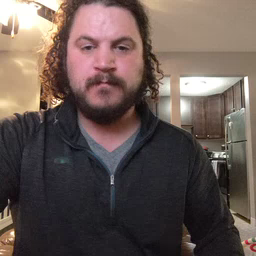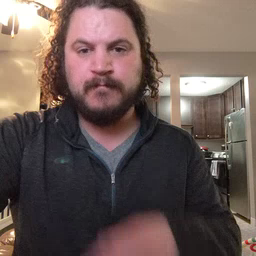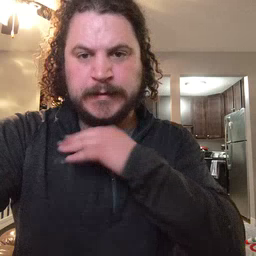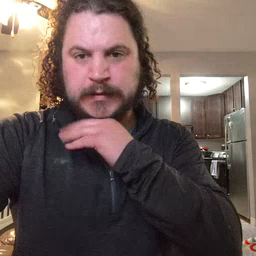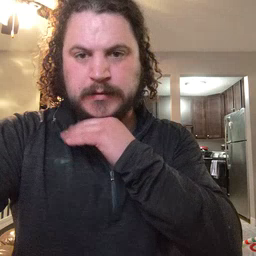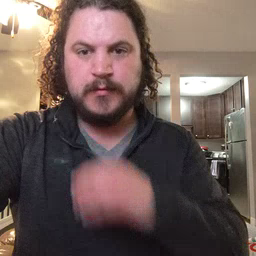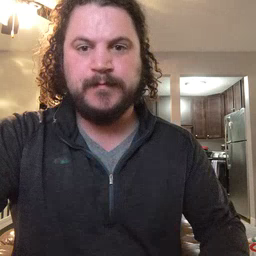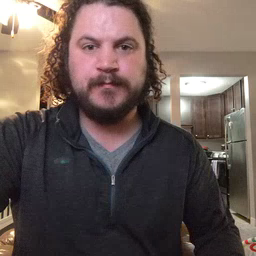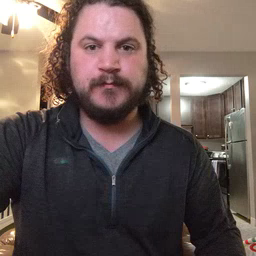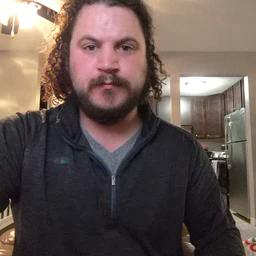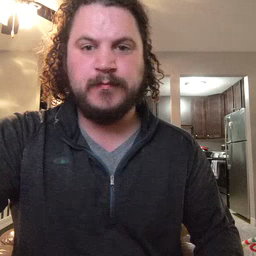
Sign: pig